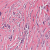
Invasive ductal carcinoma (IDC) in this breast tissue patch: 1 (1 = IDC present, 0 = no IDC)